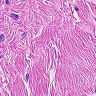
Metastatic tissue present: no